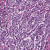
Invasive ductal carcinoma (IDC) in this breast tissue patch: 1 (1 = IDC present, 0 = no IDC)